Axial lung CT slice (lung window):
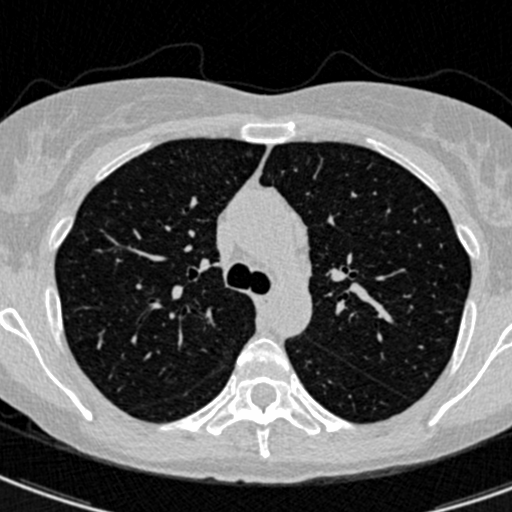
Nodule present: yes
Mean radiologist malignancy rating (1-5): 3